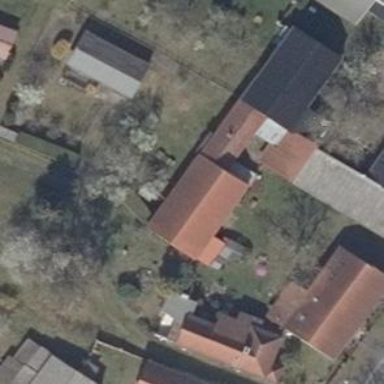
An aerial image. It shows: Building with gabled roof.